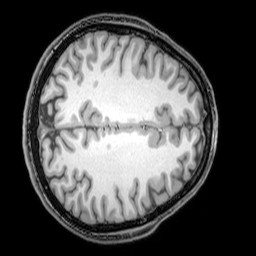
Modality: T1w
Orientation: axial
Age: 26
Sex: male
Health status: healthy
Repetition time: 0.081 s
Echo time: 0.037 s